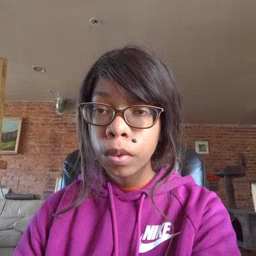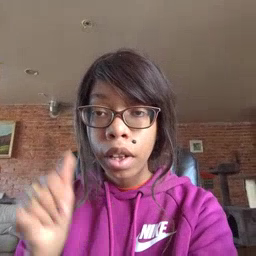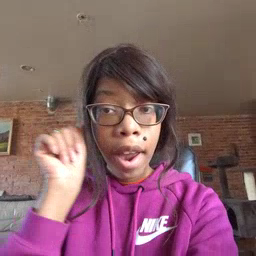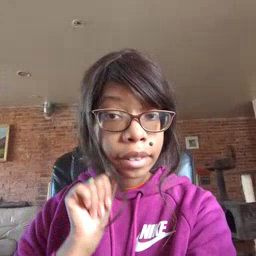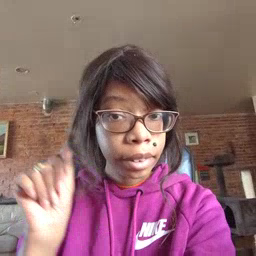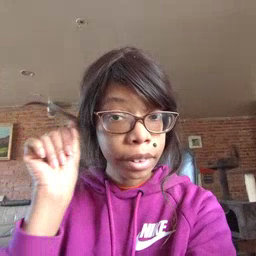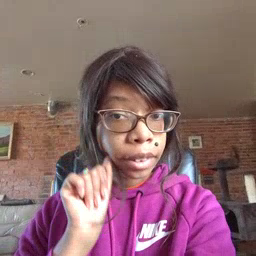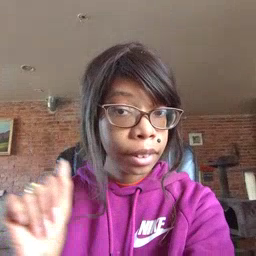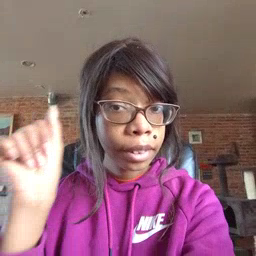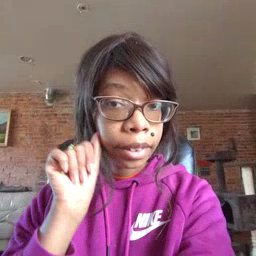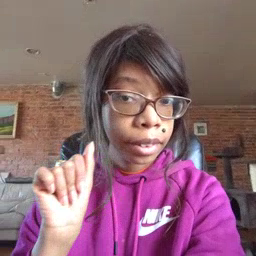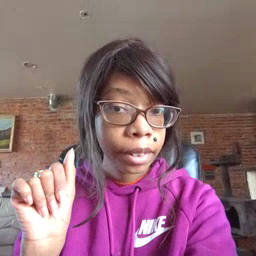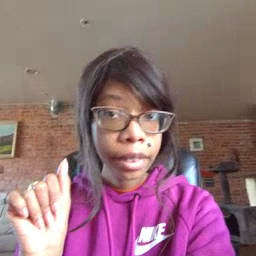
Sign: aunt